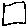
Label: square